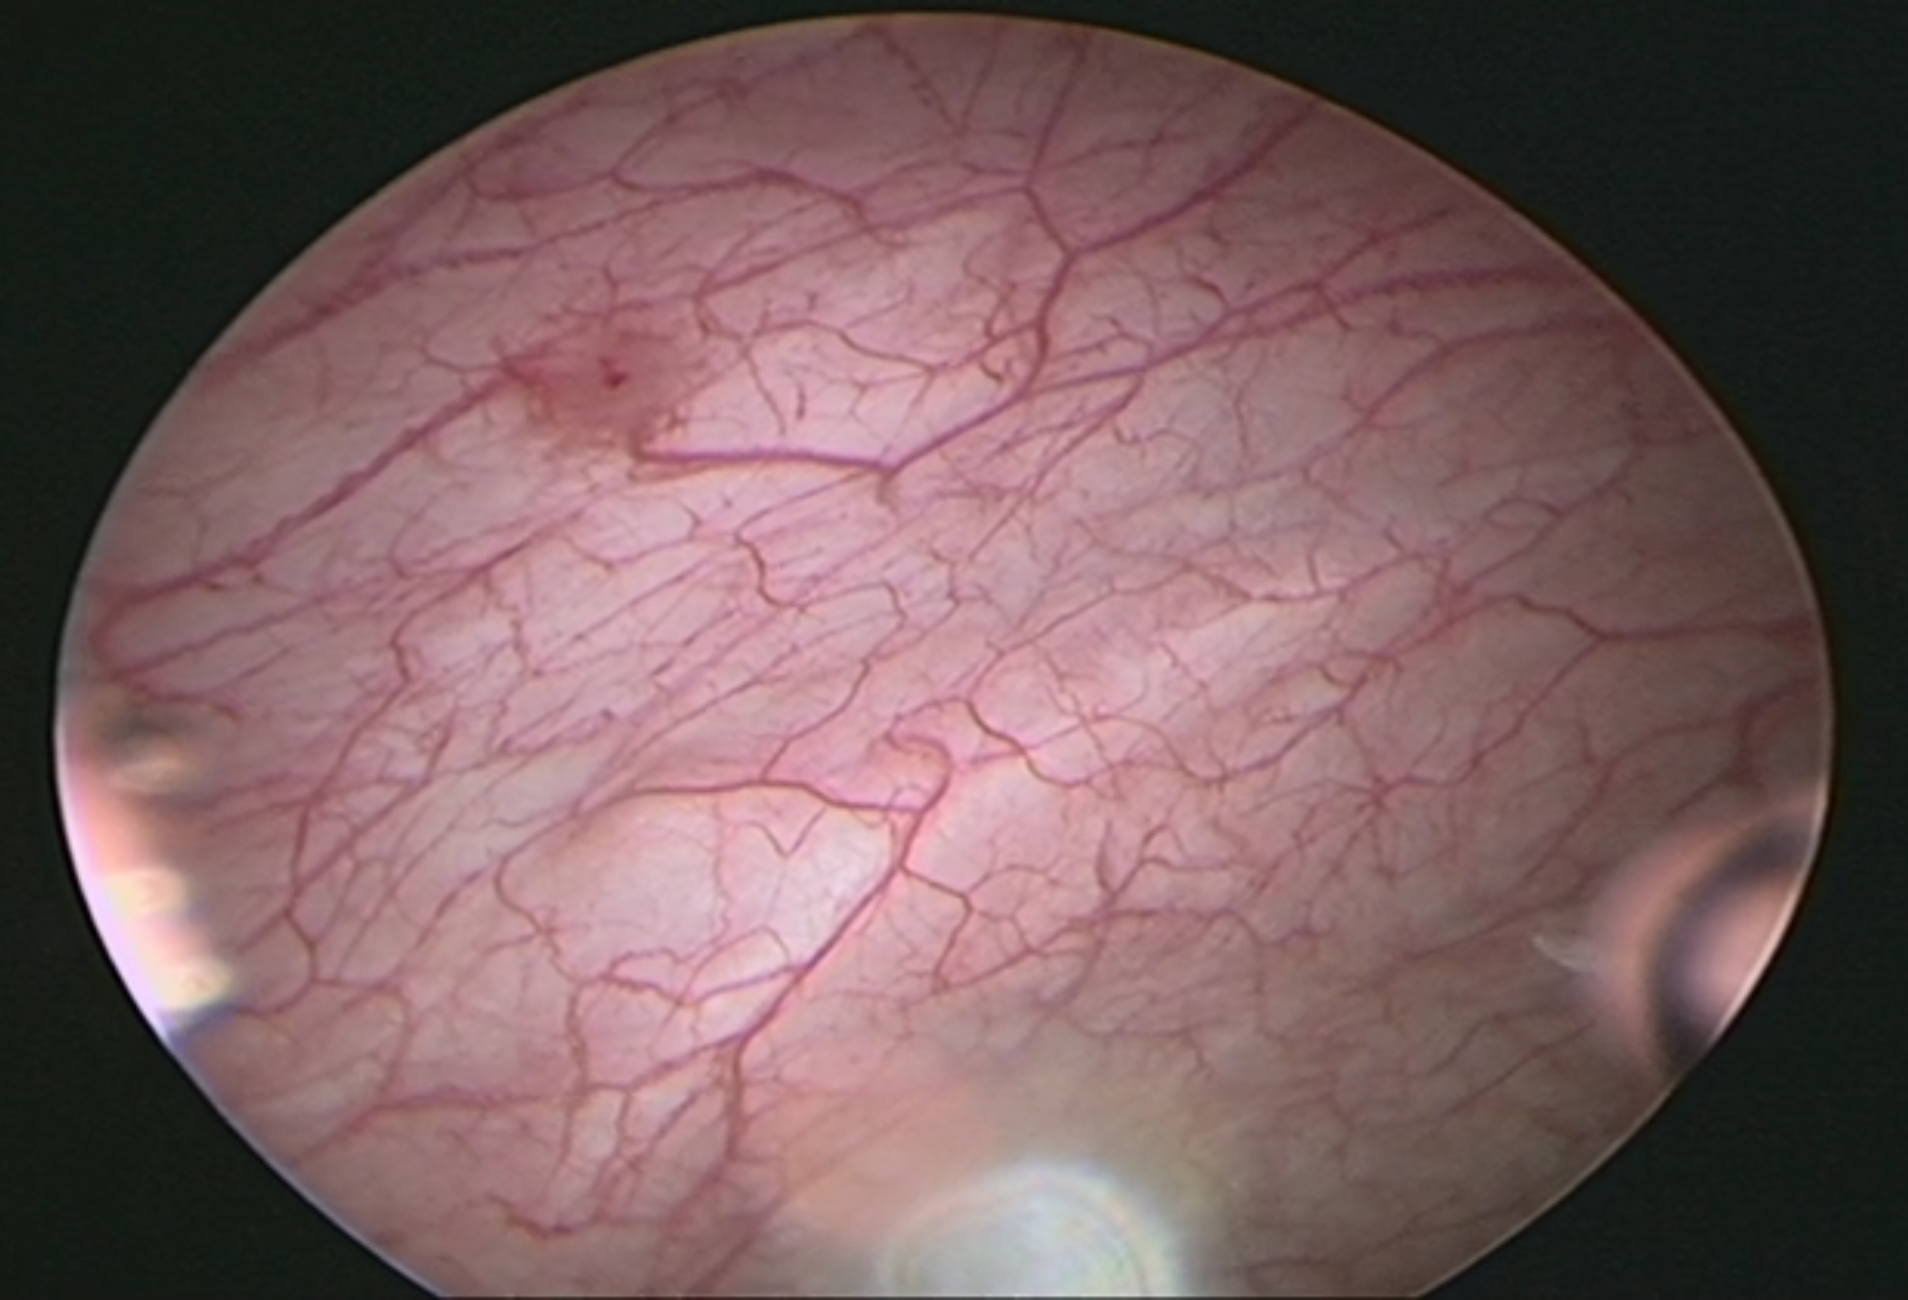
Modality: WLC
Class: Non-malignant
Subclass: InflammationNOS
Lesion: L1
Morphology: Papillary
Bladder cancer association: No